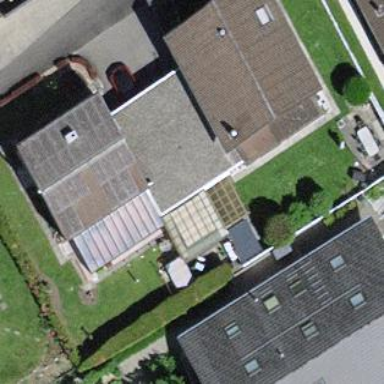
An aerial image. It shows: Semi-detached house.